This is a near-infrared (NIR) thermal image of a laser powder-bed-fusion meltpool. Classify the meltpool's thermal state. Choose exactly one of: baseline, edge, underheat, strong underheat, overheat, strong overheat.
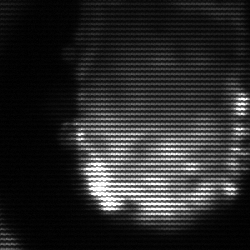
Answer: baseline